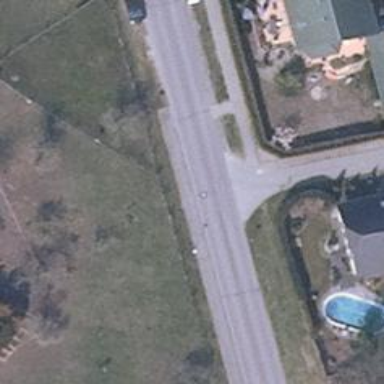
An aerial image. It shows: Smooth asphalt road in residential area.